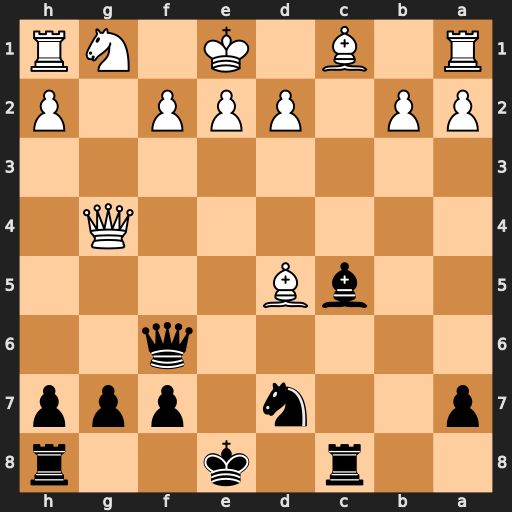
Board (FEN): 2r1k2r/p2n1ppp/5q2/2bB4/6Q1/8/PP1PPP1P/R1B1K1NR
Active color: b
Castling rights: KQk
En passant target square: -
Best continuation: Qxf2+ Kd1 Qf1+ Kc2 Bd4+